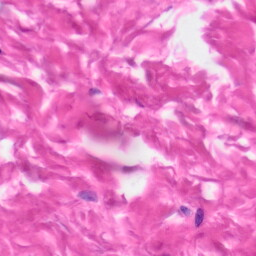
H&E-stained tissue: Skin